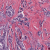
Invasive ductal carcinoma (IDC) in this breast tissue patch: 1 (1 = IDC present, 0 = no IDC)